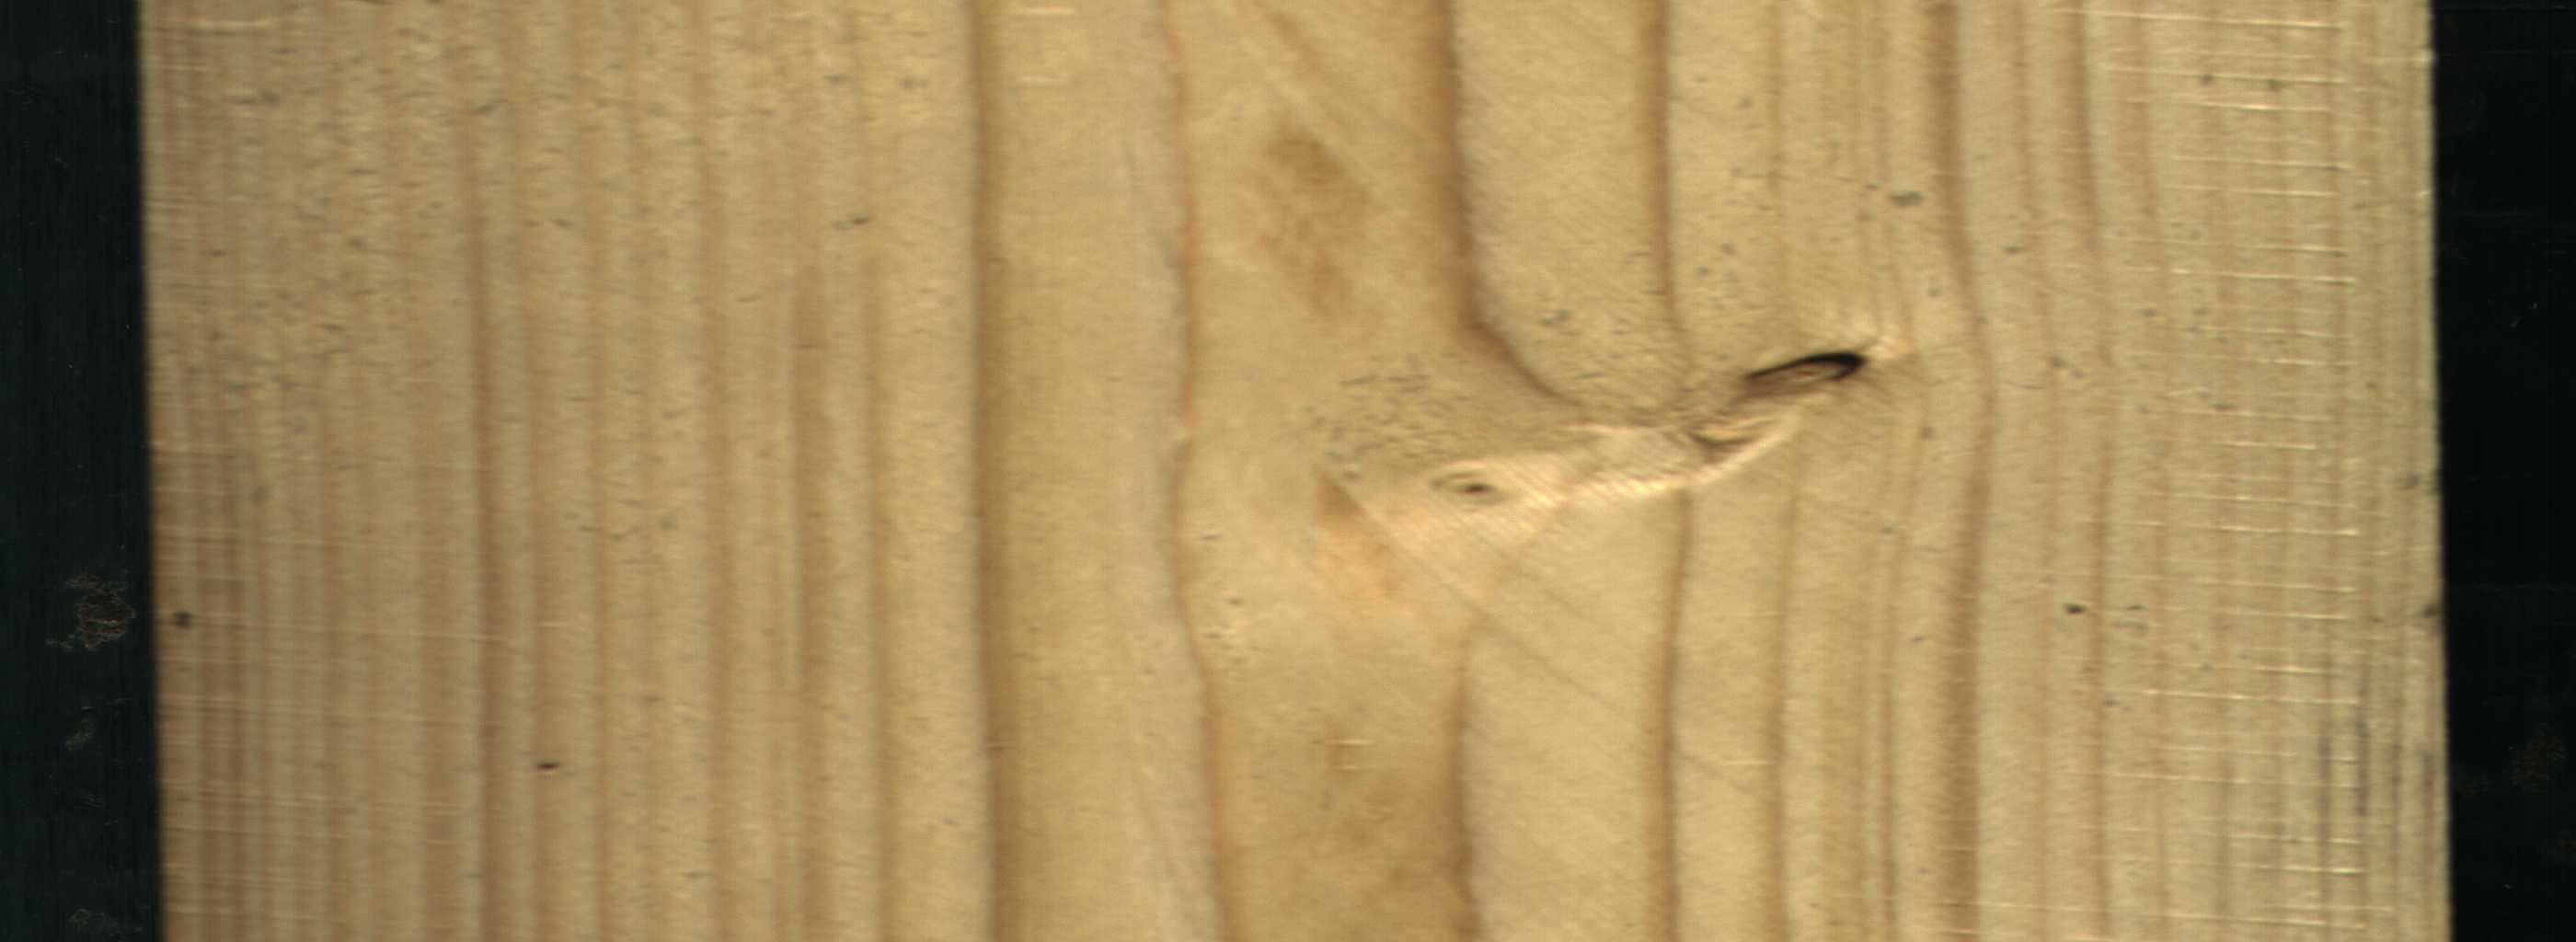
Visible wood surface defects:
Dead_Knot
Live_Knot